Field crop: maize
Growth stage: 2
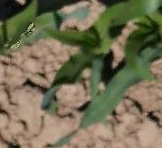
Species: maize